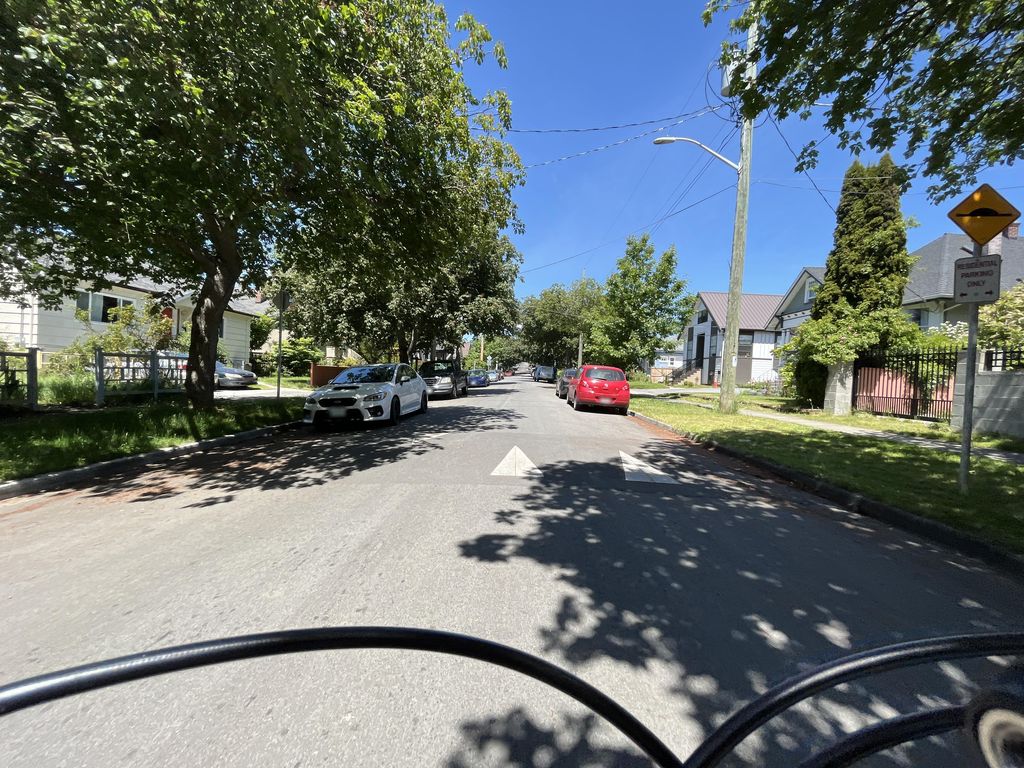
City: victoria